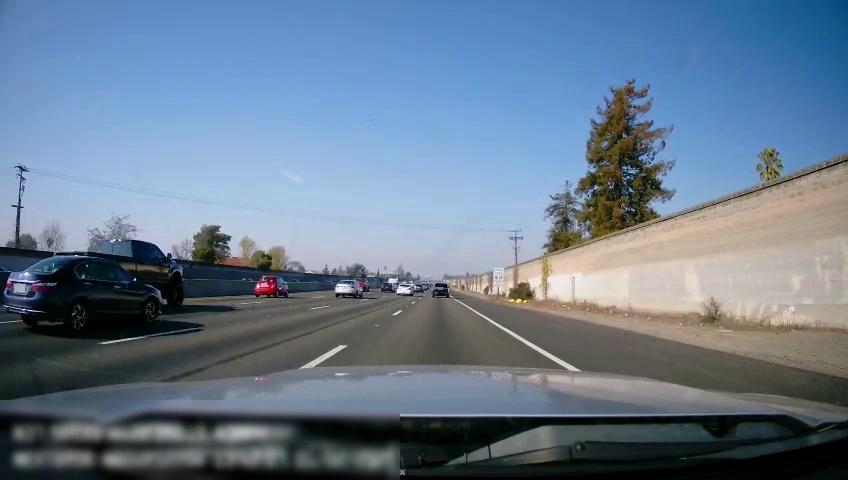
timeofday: Day
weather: Sunny
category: Drivable Space
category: Vehicles | SUV
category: Vehicles | Van
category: Vehicles | Car
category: Vehicles | Car
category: Vehicles | Truck
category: Vehicles | Car
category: Vehicles | Car
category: Vehicles | Truck
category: Vehicles | Car
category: Lanes | Current Lane
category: Lanes | Current Lane
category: Lanes | Alternate Lane
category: Lanes | Alternate Lane
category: Traffic | Signs